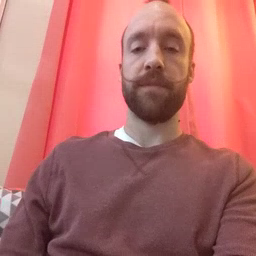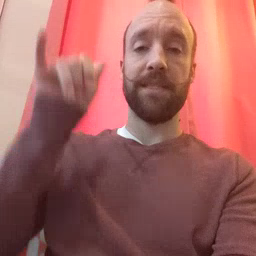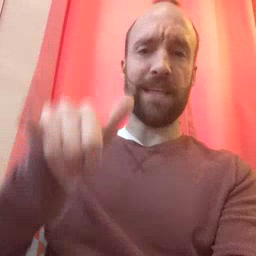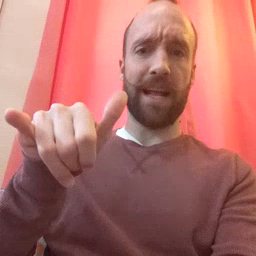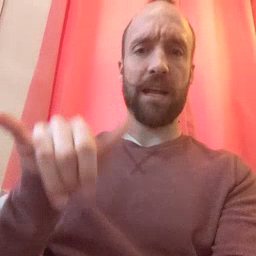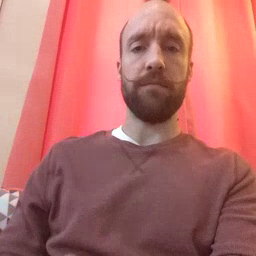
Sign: stay